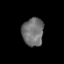
Tissue: prostate
Cell type: Epithelial cells
Senescence score: 0.3588
Nuclear area (px): 591
Mean DAPI intensity: 112.519